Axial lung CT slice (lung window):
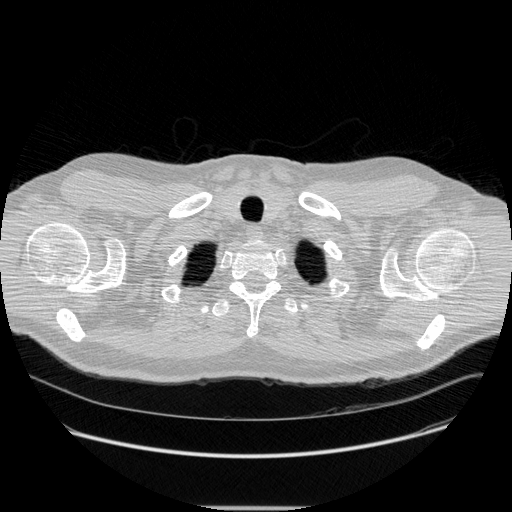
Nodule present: no